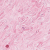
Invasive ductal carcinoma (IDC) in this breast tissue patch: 0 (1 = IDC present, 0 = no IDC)